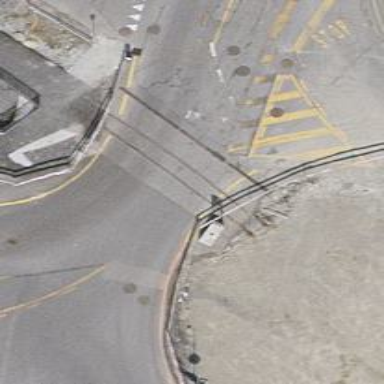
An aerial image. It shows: Marked crossing where the road intersects with railway at level crossing.